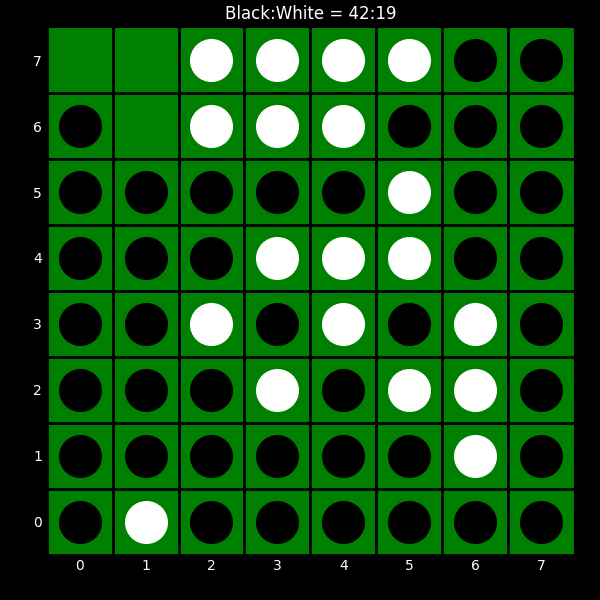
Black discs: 42
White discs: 19